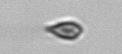
Label: Cryptophyta